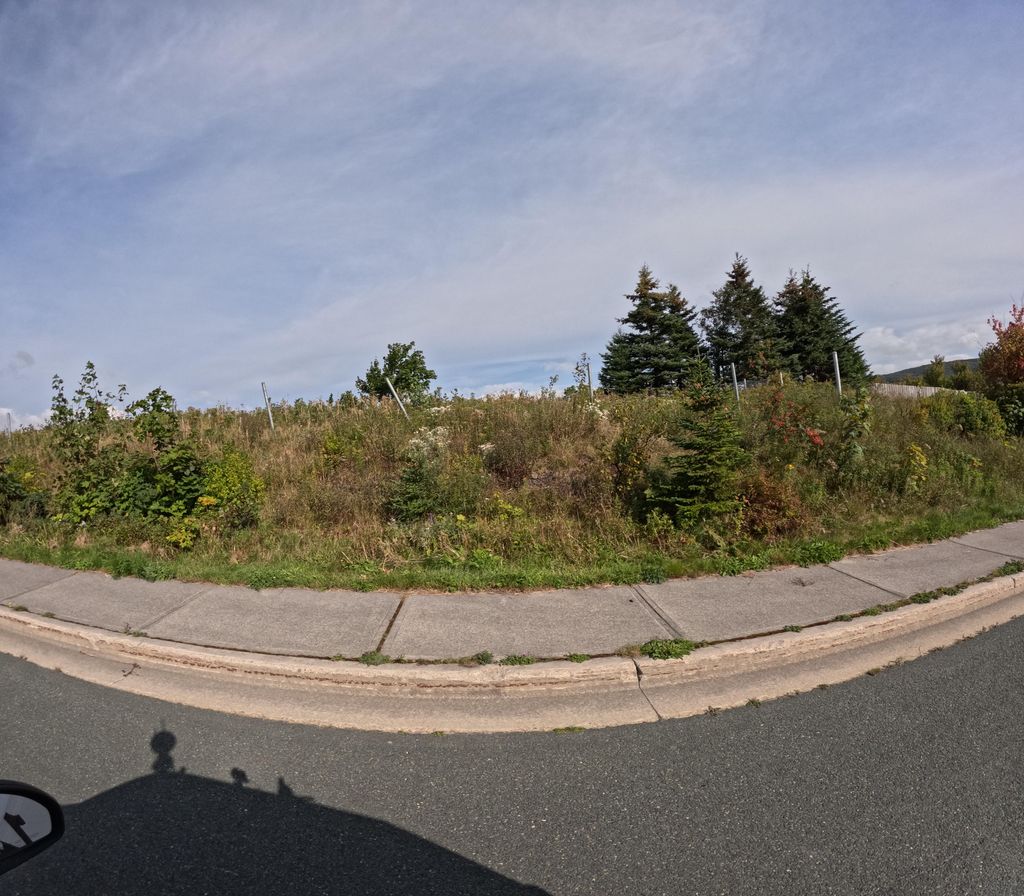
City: st_johns